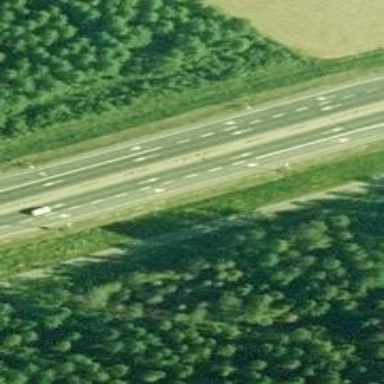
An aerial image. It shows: Asphalt trunk highway.